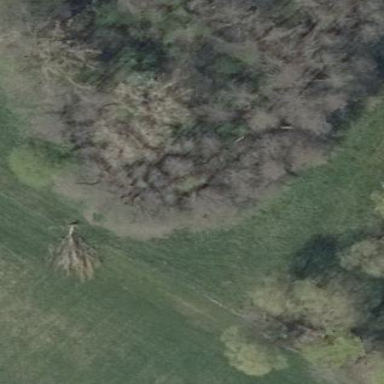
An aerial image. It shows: Deciduous broadleaved woodland.